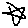
Label: star